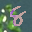
Label: 8